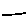
Label: line